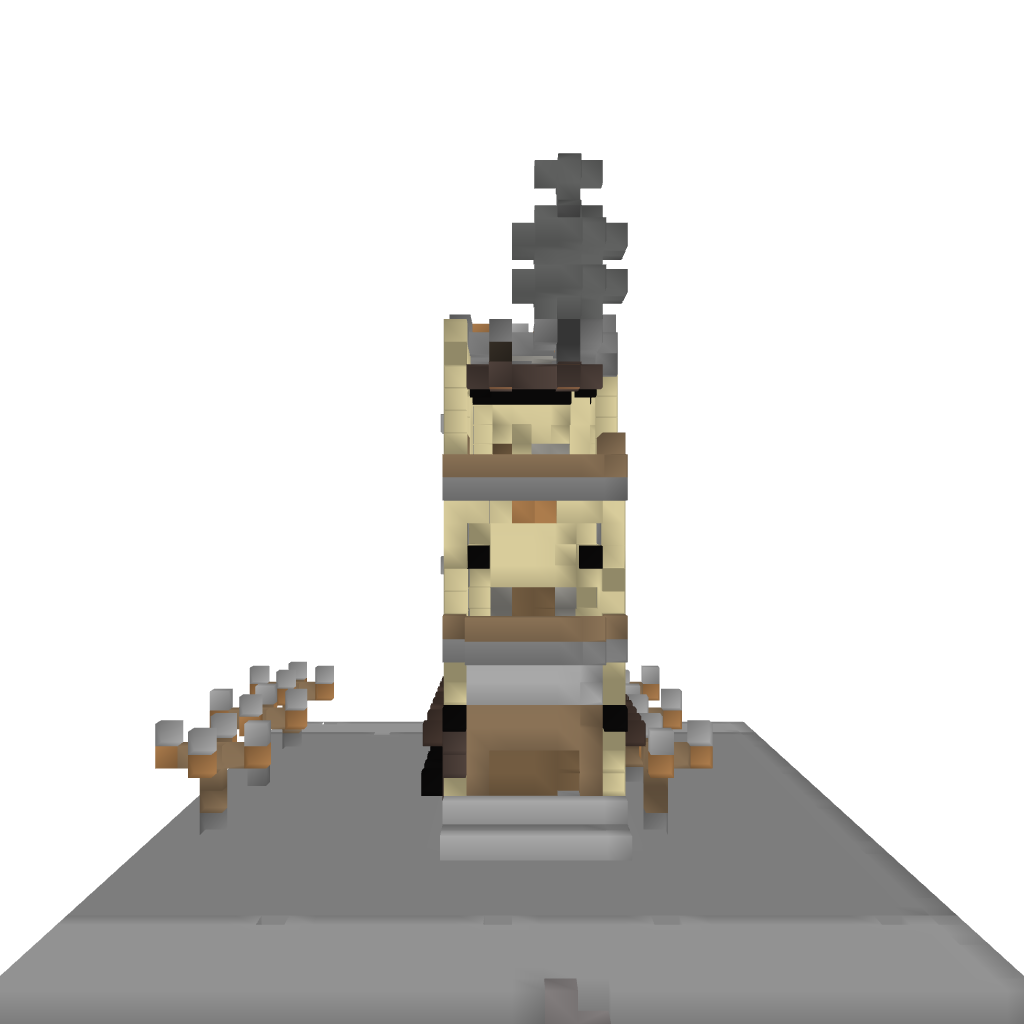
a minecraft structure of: Vietnamese (TPHCM) House